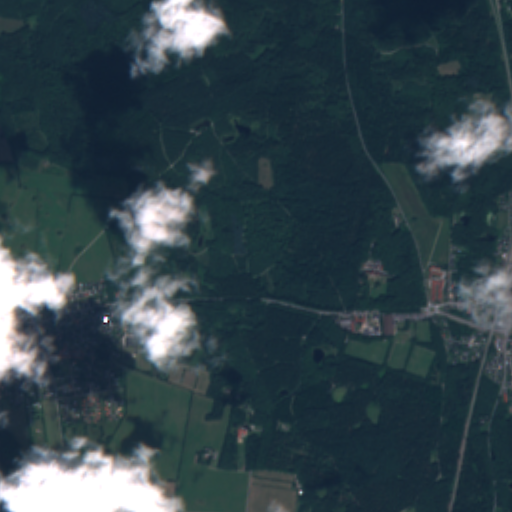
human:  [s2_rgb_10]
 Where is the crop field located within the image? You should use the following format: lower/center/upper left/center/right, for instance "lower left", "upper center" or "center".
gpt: The crop field is located in the lower left of the image.
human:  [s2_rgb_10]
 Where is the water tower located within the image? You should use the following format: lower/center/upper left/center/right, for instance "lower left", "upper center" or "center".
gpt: The water tower is located in the center right of the image.
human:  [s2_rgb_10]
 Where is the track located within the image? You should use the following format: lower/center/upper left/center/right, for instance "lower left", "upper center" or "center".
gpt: There is no track in the image.